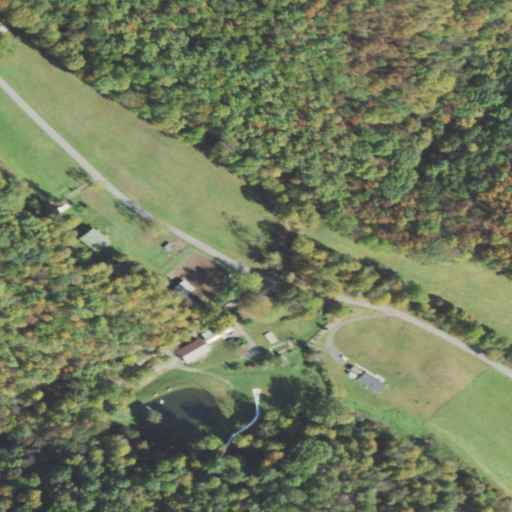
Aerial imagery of valley in Pennsylvania named Sugar Hollow containing deciduous forest, open development, cultivated crops, pasture, mixed forest, open water, and low intensity development